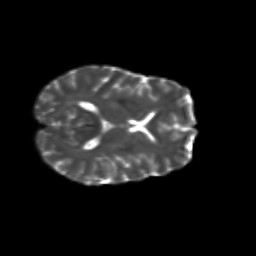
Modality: T2w
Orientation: axial
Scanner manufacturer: siemens
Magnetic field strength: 3 T
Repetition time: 9.2 s
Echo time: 0.084 s